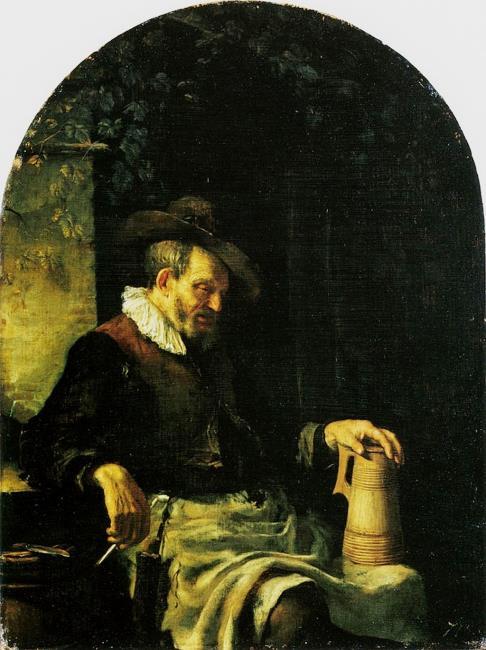
Title: Old man with a pipe and a tankard
Artist: Frans van Mieris (I)
Earliest date: 1650
Latest date: 1655
Genre: painting
Iconography: Tobacco
Keywords: genre, one human figure, knee-length portrait, old man, pipe, tankard, hat, floppy ruff, window, climbing plant